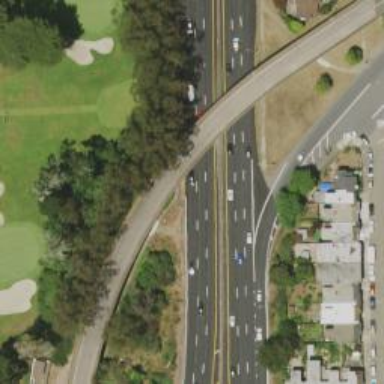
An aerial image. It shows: This image shows trunk highway that functions as expressway.